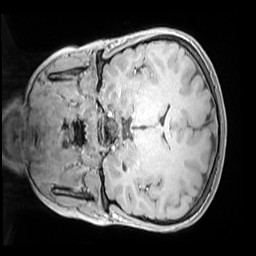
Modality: MP2RAGE
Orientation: coronal
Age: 10
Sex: female
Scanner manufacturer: siemens
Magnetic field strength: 3 T
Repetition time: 4 s
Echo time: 0.00303 s